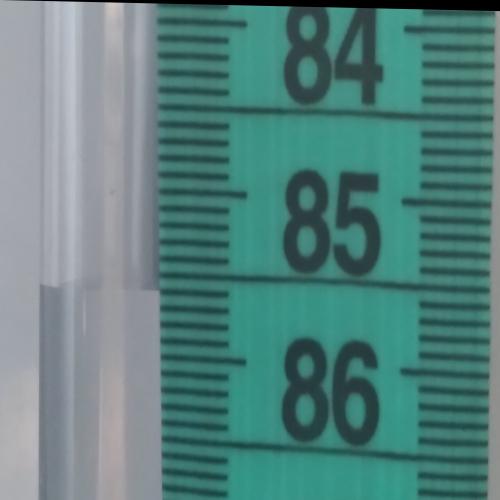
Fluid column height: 85.6 cm